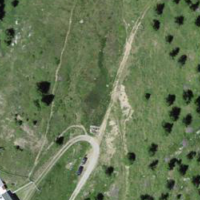
EUNIS habitat code: 26
Species observed at this site:
Arnica montana
Trifolium ochroleucon